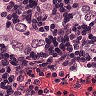
Metastatic tissue present: yes